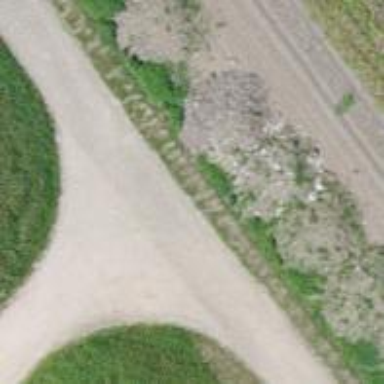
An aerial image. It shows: Well-maintained track road of grade 1.